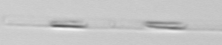
Label: Leptocylindrus